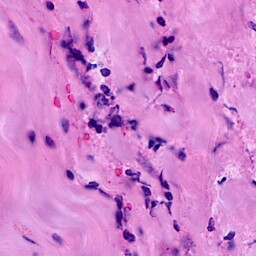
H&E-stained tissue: Breast